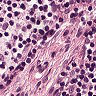
Metastatic tissue present: no